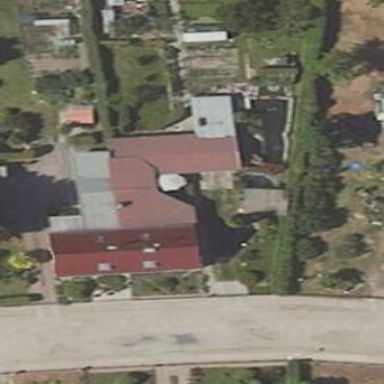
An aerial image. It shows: Shed building.